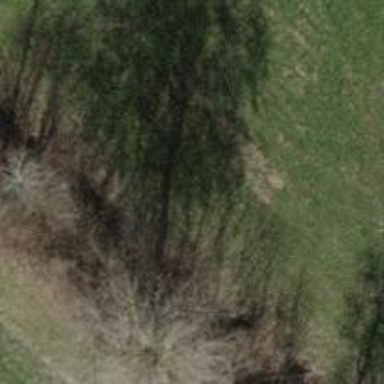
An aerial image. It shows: Row of trees in natural setting.